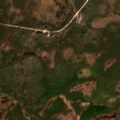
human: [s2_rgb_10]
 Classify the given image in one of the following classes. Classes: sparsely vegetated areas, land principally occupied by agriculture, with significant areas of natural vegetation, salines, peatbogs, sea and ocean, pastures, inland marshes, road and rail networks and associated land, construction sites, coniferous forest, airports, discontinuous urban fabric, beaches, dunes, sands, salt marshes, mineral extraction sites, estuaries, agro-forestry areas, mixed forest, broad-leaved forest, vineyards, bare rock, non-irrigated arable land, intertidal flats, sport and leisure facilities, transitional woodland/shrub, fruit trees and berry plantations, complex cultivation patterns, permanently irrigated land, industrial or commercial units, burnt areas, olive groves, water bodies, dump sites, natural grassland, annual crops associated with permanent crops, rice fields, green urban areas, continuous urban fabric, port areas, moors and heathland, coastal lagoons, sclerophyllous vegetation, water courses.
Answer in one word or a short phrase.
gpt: transitional woodland/shrub, peatbogs